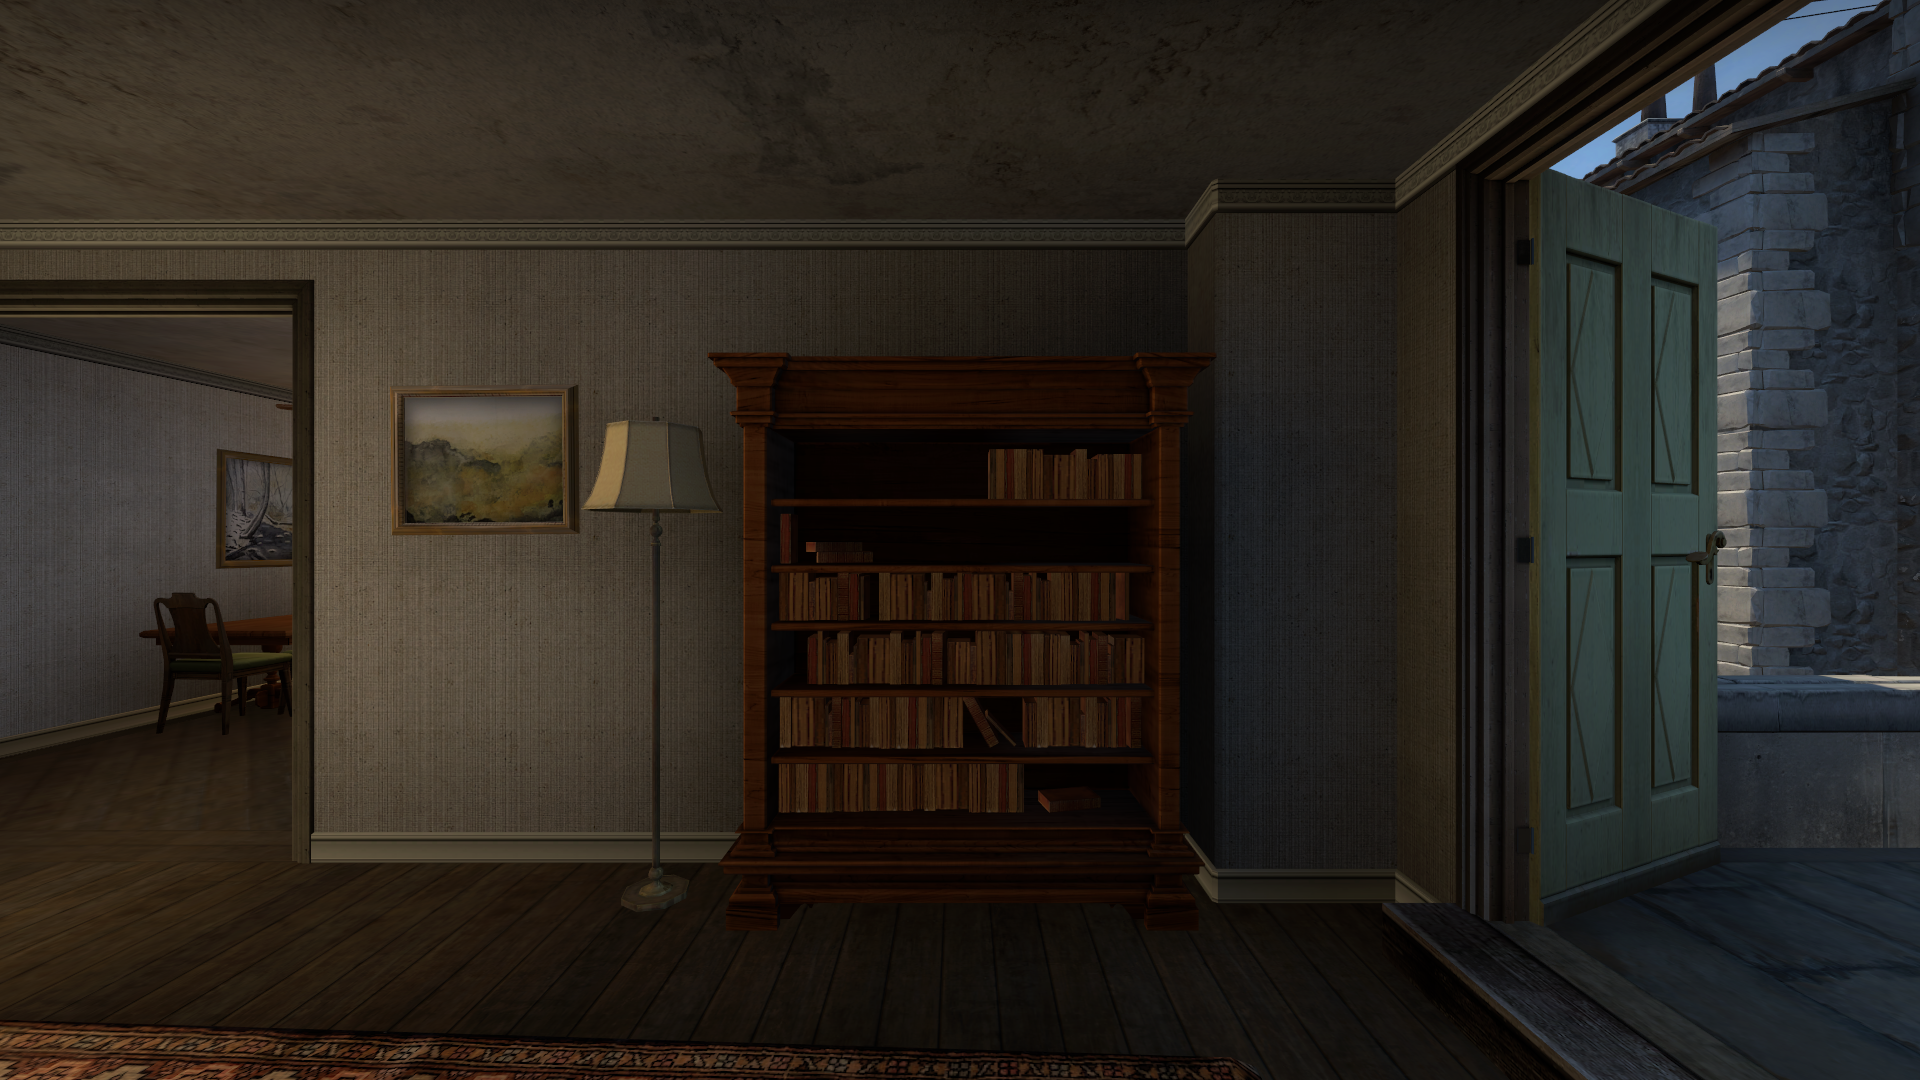
Map: de_inferno